Field crop: maize
Growth stage: 2
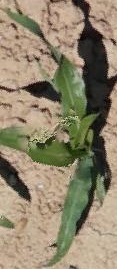
Species: maize